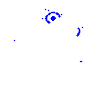
Particle: pion